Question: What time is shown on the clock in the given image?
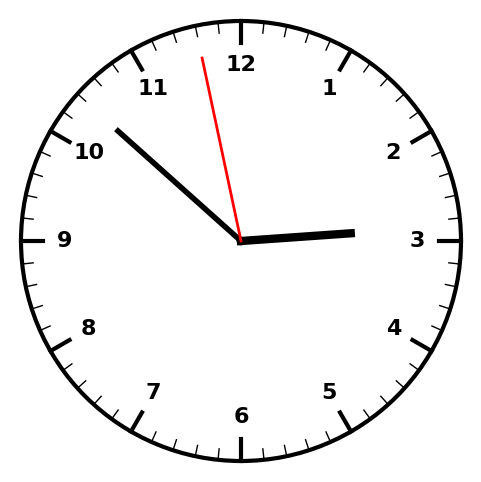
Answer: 02:51:58